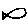
Label: fish